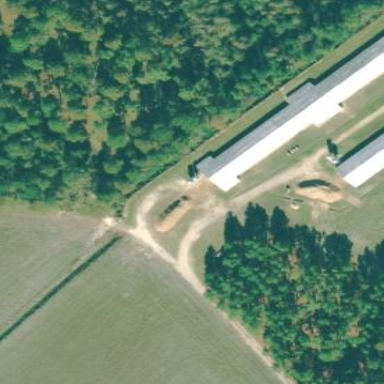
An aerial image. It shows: Farm auxiliary building.